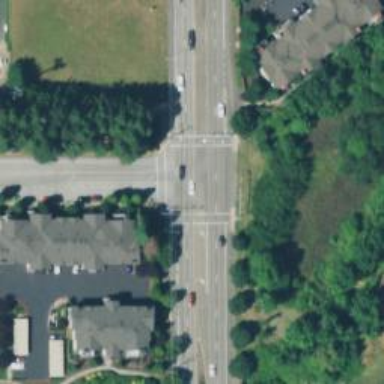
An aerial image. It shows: Crossing on the road.